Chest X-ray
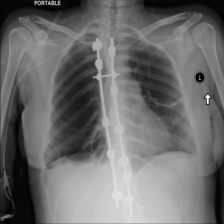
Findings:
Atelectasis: negative
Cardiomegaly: negative
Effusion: negative
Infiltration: negative
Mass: negative
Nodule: negative
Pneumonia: negative
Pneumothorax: positive
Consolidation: negative
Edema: negative
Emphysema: negative
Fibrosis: positive
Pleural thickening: negative
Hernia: negative